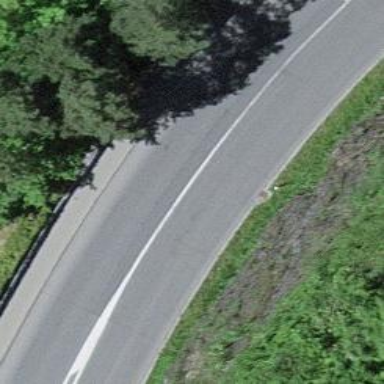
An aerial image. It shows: Asphalt road with primary highway designation and dedicated cycle lane on the left.